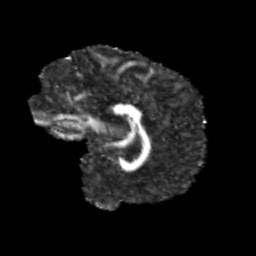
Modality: FA
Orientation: sagittal
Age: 14
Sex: female
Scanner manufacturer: siemens
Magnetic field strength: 3 T
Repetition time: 3.8 s
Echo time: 0.07 s